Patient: sex M, age 55
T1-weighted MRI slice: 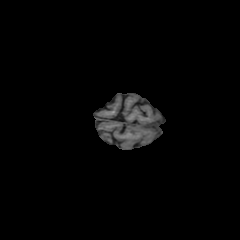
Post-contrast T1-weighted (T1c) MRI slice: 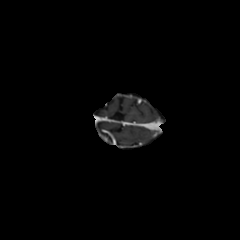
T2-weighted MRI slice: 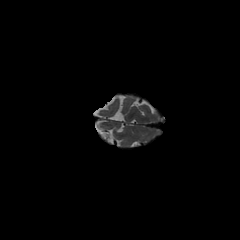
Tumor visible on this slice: no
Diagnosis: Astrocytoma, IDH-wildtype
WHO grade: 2